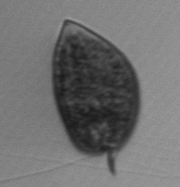
Label: Prorocentrum_micans